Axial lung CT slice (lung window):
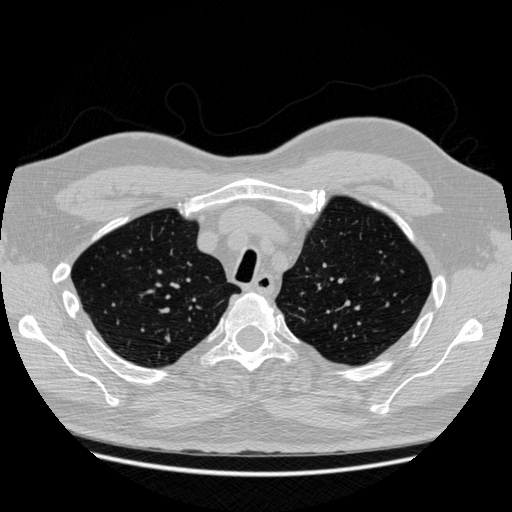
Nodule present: no